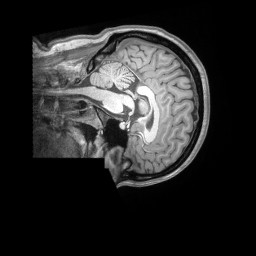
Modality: T1w
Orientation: sagittal
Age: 20
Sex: female
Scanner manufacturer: siemens
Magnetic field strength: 3 T
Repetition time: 2.53 s
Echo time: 0.00164 s